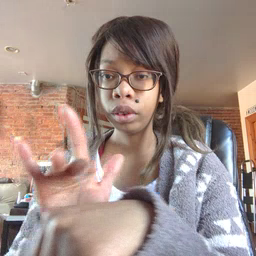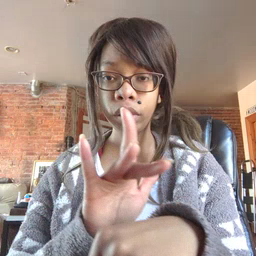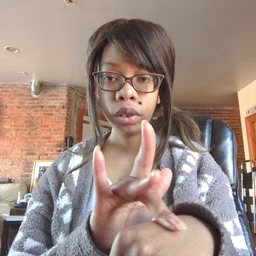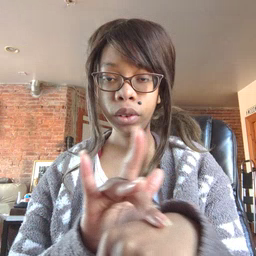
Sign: touch